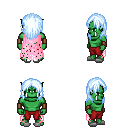
a pixel art fantasy rpg character, male body template, orc, green skin, pink tattered cape, red pants, white cyan long hairstyle, leather bracers, white slippers, four views (front, back, left, right), 2x2 character sprite sheet, small pixel art, hard edges, no anti-aliasing